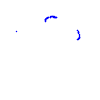
Particle: proton